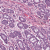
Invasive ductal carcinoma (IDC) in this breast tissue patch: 1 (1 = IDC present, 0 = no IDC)